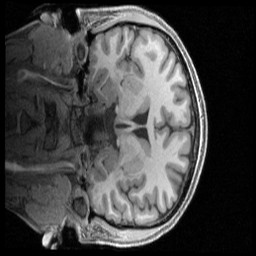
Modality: T1w
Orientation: coronal
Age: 25
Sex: male
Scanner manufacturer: siemens
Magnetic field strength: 3 T
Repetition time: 2.4 s
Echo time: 0.00231 s